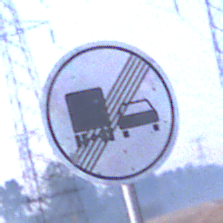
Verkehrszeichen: EndeUeberholverbotKraftfahrzeuge
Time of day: SunriseSunset
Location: Outdoor (Nature)
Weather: Clear
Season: NotSpecified
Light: Natural